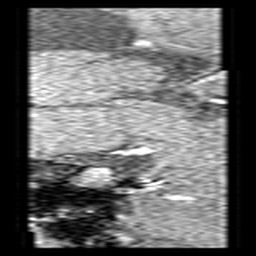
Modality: angio
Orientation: sagittal
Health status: ill
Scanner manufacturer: siemens
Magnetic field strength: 3 T
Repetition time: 0.023 s
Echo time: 0.0042 s